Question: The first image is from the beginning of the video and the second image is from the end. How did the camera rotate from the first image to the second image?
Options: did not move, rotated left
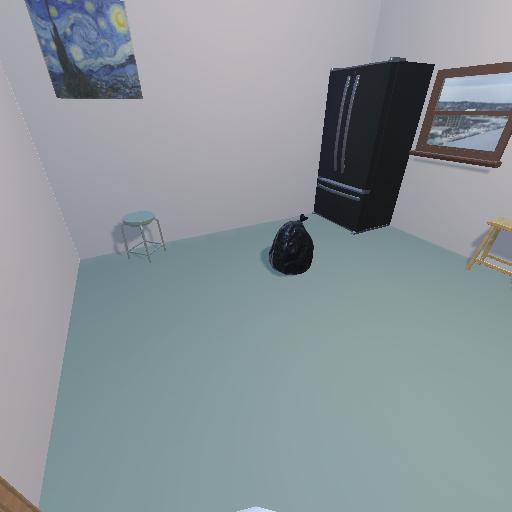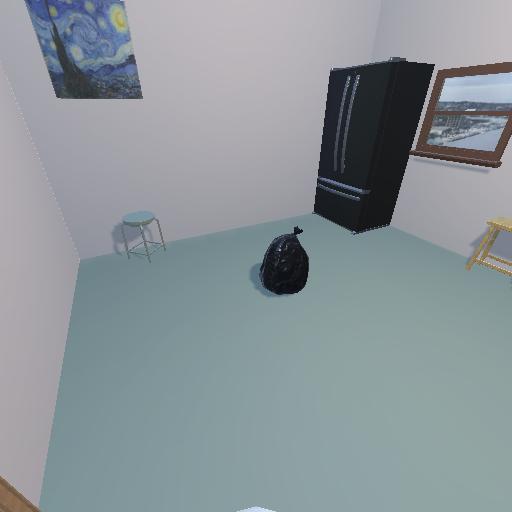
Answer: did not move